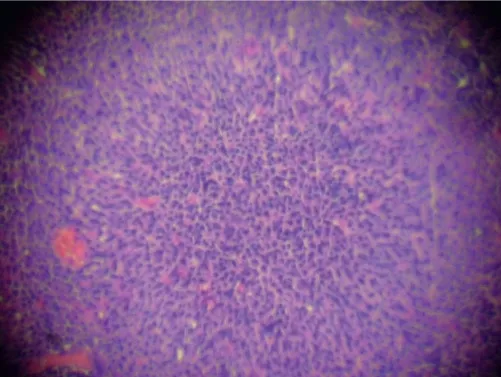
Low power biopsy ganglia (x 10).
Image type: pathology (h&e)